Question: I'm trying to make an Access GUI that can let users freely edit data before submitting.
However, it won't let me freely delete the data without looping into an Run Time Error 3167 "Record is deleted". Obviously it has something to do with the fact that I am telling it to delete the data from a live table that is always being displayed via the Form.
Can anyone tell me a way I can work around this?
'''
Private Sub Cmd_delete_batch_Click()
Dim RS As Recordset
Dim ls_Batch_type As String
Dim ls_batch_no As String
If MsgBox("This action will delete all selected Mail Merge Items. Are you Sure?", vbYesNo, "Mail Merge Delete Warning") = vbNo Then
Exit Sub
End If
Set RS = FRM_Batch.Form.RecordsetClone
RS.MoveFirst
For i = 1 To RS.RecordCount
If RS.Fields("SELECT_FLAG") = True Then
CurrentDb.Execute "DELETE * FROM tblFinalMailMerge WHERE SELECT_FLAG = True"
End If
RS.MoveNext
Next i
FRM_Batch.Form.Requery
'''

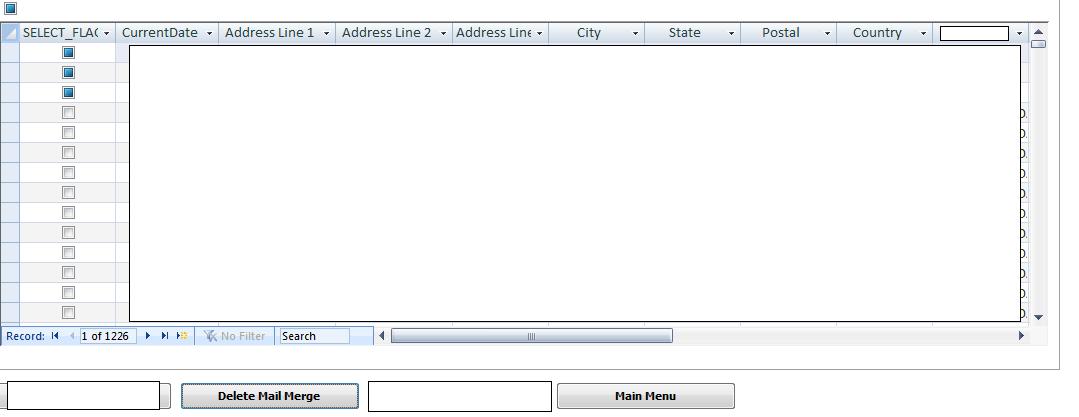
Answer: Seems to me you want to delete all records from 'tblFinalMailMerge' where the user has set 'SELECT_FLAG' to True. So I don't see a need to use a recordset for this. Just execute the 'DELETE' statement.
'''
If MsgBox("This action will delete all selected Mail Merge Items. " & _
"Are you Sure?", vbYesNo, _
"Mail Merge Delete Warning") = vbYes Then
CurrentDb.Execute "DELETE FROM tblFinalMailMerge " & _
"WHERE SELECT_FLAG = True", dbFailOnError
End If
'''